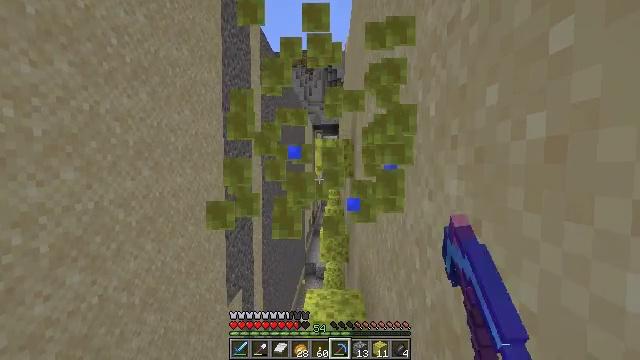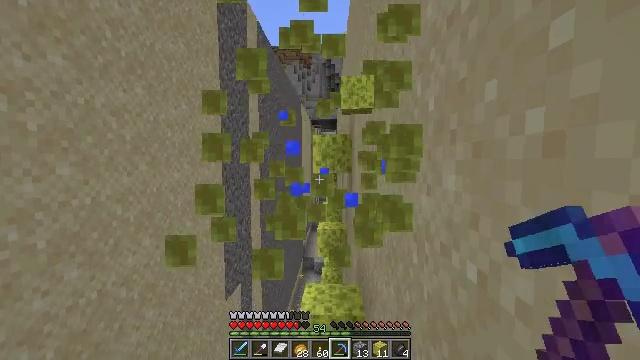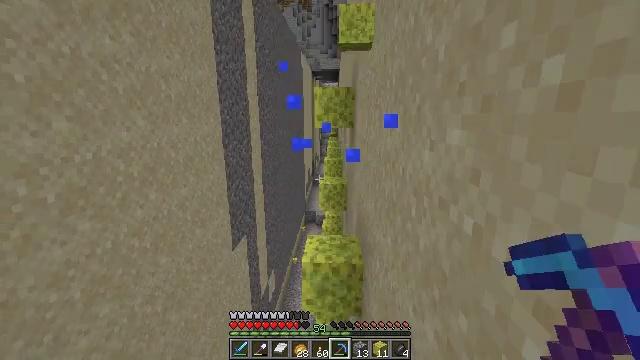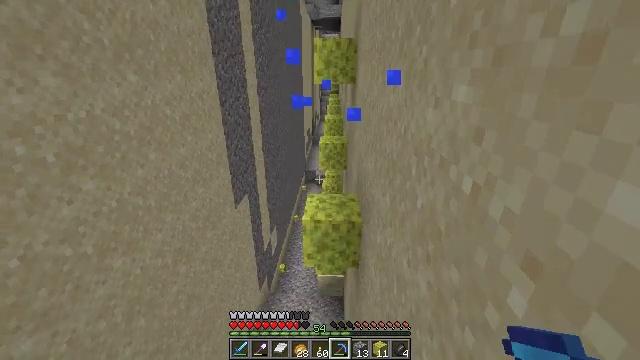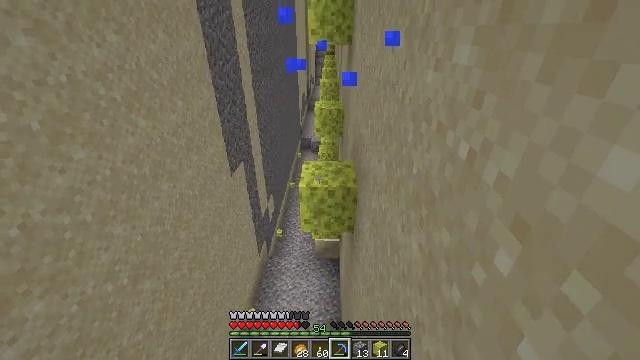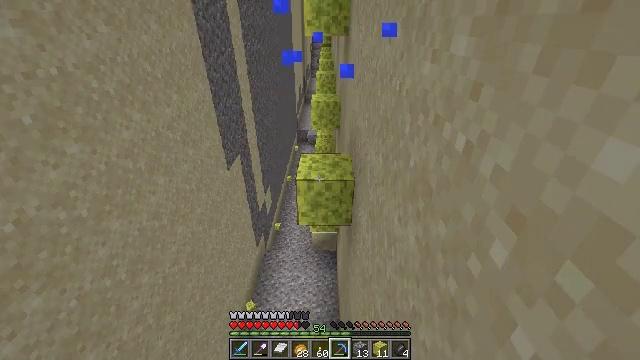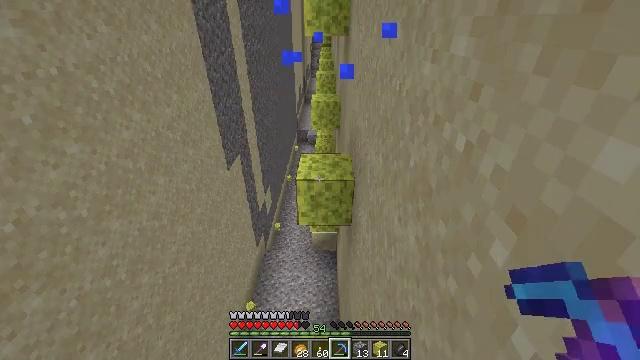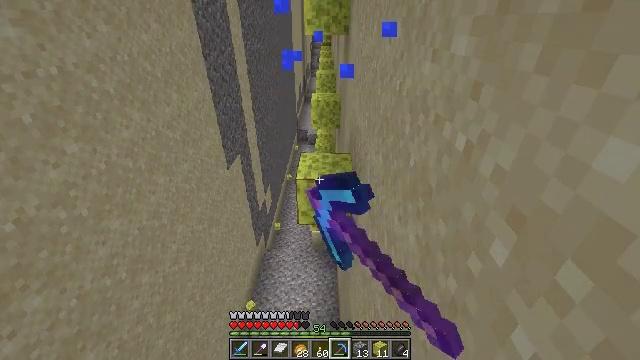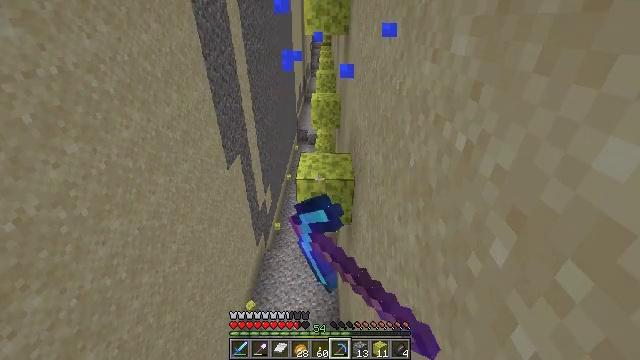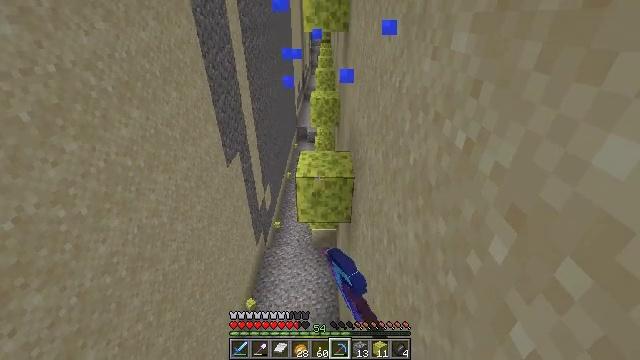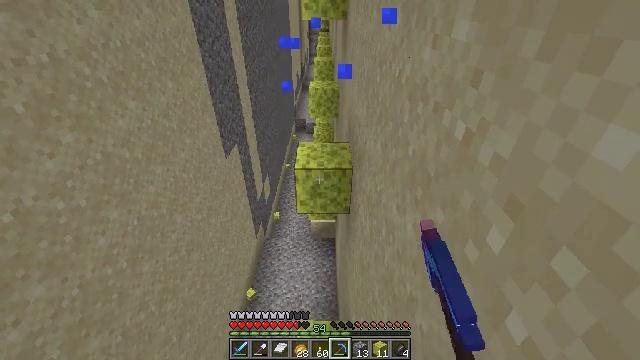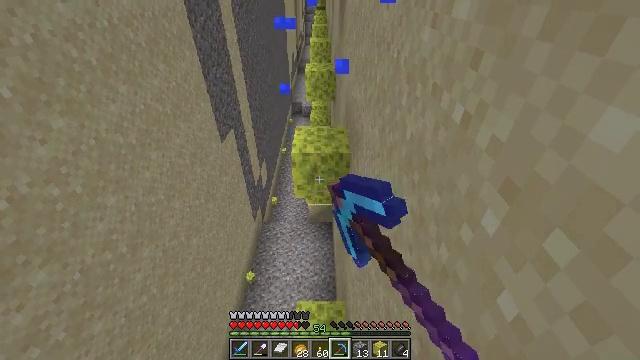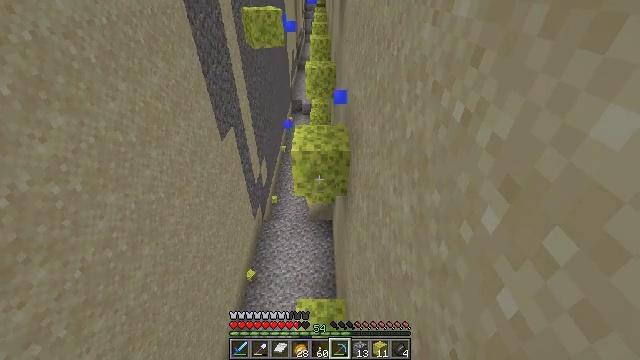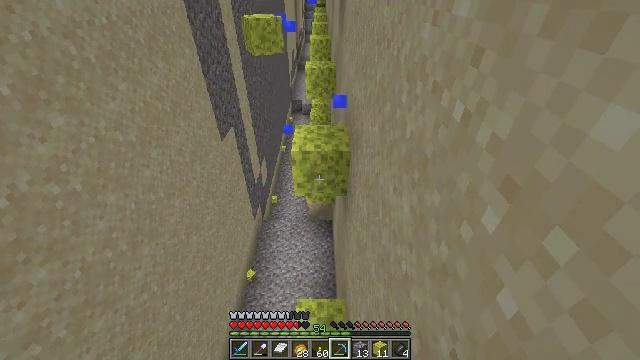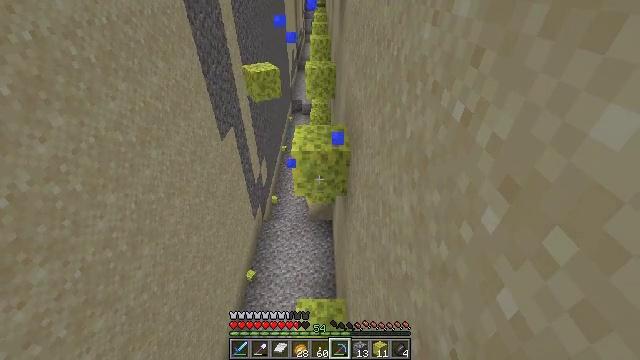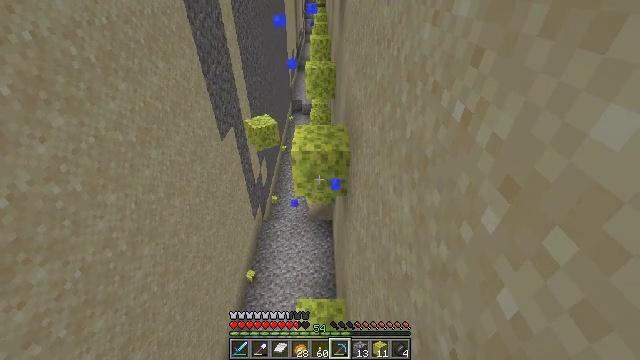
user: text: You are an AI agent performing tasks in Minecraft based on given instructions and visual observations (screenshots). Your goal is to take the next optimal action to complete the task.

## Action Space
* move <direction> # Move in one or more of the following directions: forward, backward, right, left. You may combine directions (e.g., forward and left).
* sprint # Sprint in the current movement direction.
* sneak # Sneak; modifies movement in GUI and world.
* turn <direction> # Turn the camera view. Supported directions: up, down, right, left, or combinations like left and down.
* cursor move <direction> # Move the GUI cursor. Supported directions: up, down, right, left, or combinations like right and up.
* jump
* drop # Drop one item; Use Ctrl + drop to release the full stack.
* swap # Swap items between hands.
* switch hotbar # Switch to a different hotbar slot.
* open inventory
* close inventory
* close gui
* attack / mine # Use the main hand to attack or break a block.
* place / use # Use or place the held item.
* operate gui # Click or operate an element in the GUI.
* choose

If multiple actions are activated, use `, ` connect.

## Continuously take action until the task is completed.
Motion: motion action
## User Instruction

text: Break the wet sponge block.
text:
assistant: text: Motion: move forward, sneak, turn down, attack / mine
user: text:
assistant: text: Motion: move forward, sneak, turn down
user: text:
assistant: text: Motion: move forward, sneak, turn down
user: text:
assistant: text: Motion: move forward, sneak, turn right and down
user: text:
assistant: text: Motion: move forward, sneak, turn down
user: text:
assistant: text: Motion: move forward, sneak, attack / mine
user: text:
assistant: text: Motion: move forward, sneak, attack / mine
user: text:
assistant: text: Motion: move forward, sneak, attack / mine
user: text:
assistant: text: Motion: move forward, sneak, attack / mine
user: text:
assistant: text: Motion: move forward, sneak, turn down, attack / mine
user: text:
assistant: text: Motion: move forward, sneak, turn down, attack / mine
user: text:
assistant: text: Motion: move forward, sneak, attack / mine
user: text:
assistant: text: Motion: move forward, sneak, attack / mine
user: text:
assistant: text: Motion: move forward, sneak, attack / mine
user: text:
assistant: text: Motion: move forward, sneak, attack / mine
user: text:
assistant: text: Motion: move forward, sneak, attack / mine
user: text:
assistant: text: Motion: move forward, sneak, attack / mine
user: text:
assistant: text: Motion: move forward, sneak, attack / mine
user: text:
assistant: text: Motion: move forward, sneak, attack / mine
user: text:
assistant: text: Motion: move forward, sneak, turn up, attack / mine
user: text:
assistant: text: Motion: move forward, sneak, turn up, attack / mine
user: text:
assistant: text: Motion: move forward, sneak, turn up, attack / mine
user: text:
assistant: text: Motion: move forward, sneak, attack / mine
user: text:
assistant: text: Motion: move forward, sneak, attack / mine
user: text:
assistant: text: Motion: move forward, sneak, attack / mine
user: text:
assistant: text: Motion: move forward, sneak, attack / mine
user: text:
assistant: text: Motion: move forward, sneak, attack / mine
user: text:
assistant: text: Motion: move forward, sneak, attack / mine
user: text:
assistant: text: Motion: move forward, sneak, attack / mine
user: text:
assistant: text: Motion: move forward, sneak, attack / mine